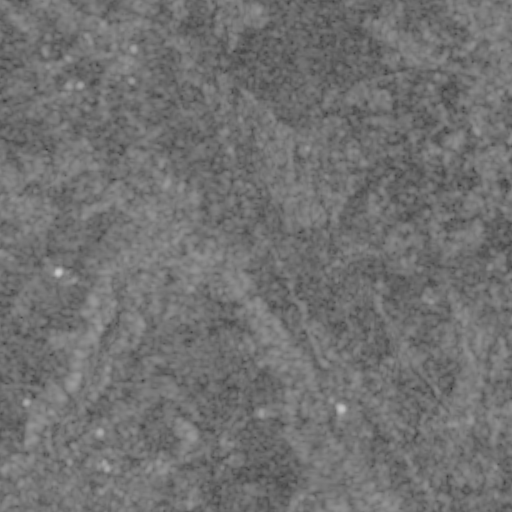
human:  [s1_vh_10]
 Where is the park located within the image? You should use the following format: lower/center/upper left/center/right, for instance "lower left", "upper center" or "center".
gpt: The park is located in the lower left of the image.
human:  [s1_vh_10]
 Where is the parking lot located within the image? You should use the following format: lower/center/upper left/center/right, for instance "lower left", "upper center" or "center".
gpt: The parking lot is located in the lower center of the image.
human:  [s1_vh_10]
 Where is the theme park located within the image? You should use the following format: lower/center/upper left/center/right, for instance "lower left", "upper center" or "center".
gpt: The theme park is located in the lower center of the image.
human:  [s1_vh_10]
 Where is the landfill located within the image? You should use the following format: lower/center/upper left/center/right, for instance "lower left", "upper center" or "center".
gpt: There is no landfill in the image.

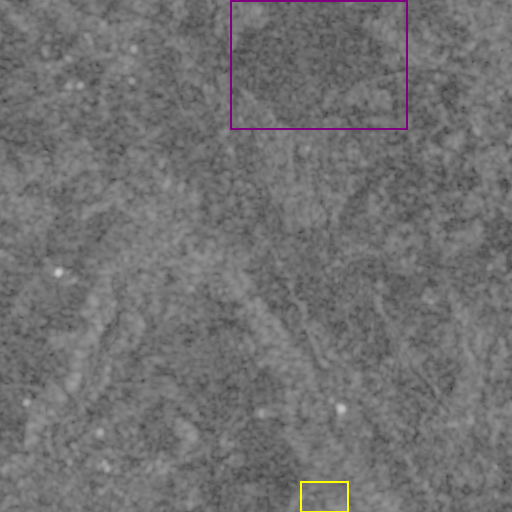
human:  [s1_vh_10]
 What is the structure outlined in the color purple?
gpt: The structure outlined in purple is a crop field.
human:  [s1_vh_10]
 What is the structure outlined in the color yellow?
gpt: The structure outlined in yellow is a theme park.
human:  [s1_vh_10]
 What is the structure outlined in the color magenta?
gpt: There is no magenta outline.